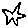
Label: star